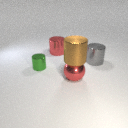
large red metal sphere below large brown metal cylinder